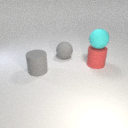
large red rubber cylinder in front of large gray rubber sphere